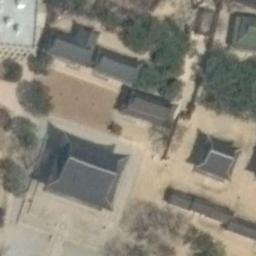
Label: palace